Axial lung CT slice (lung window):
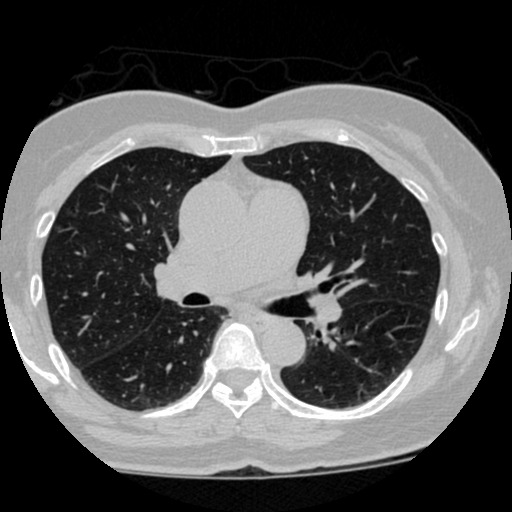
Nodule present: no